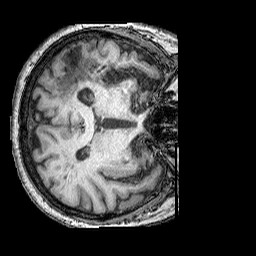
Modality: T1w
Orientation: axial
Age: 60
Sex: male
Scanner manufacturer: siemens
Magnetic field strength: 3 T
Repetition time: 2.25 s
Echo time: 0.00415 s